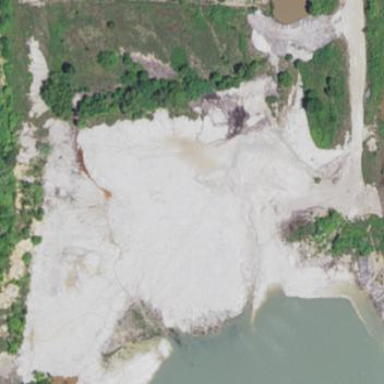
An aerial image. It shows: Quarry area that is man-made.